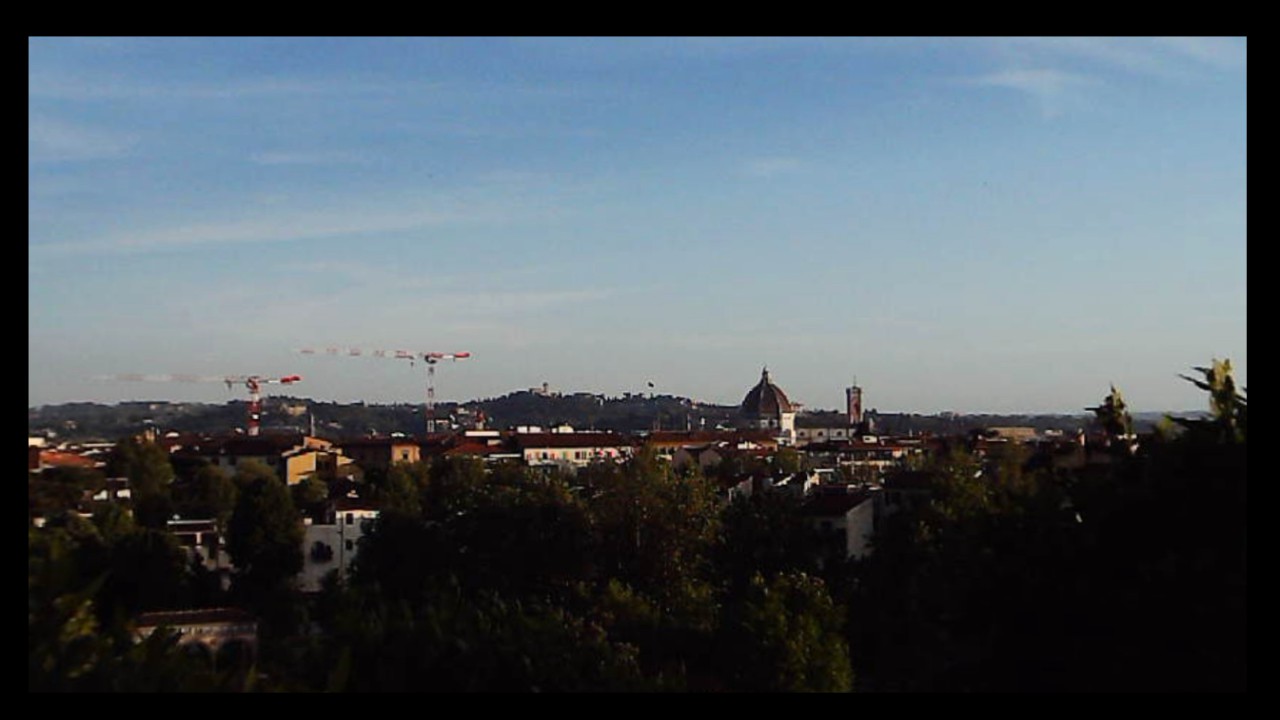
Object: DarwinFPV cineape20